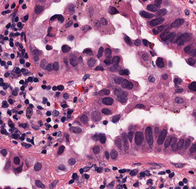
Tumor epithelial tissue: yes
Tumor-associated stroma tissue: yes
Normal tissue: no